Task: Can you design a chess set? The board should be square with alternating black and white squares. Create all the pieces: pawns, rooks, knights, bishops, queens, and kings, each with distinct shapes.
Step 4823:
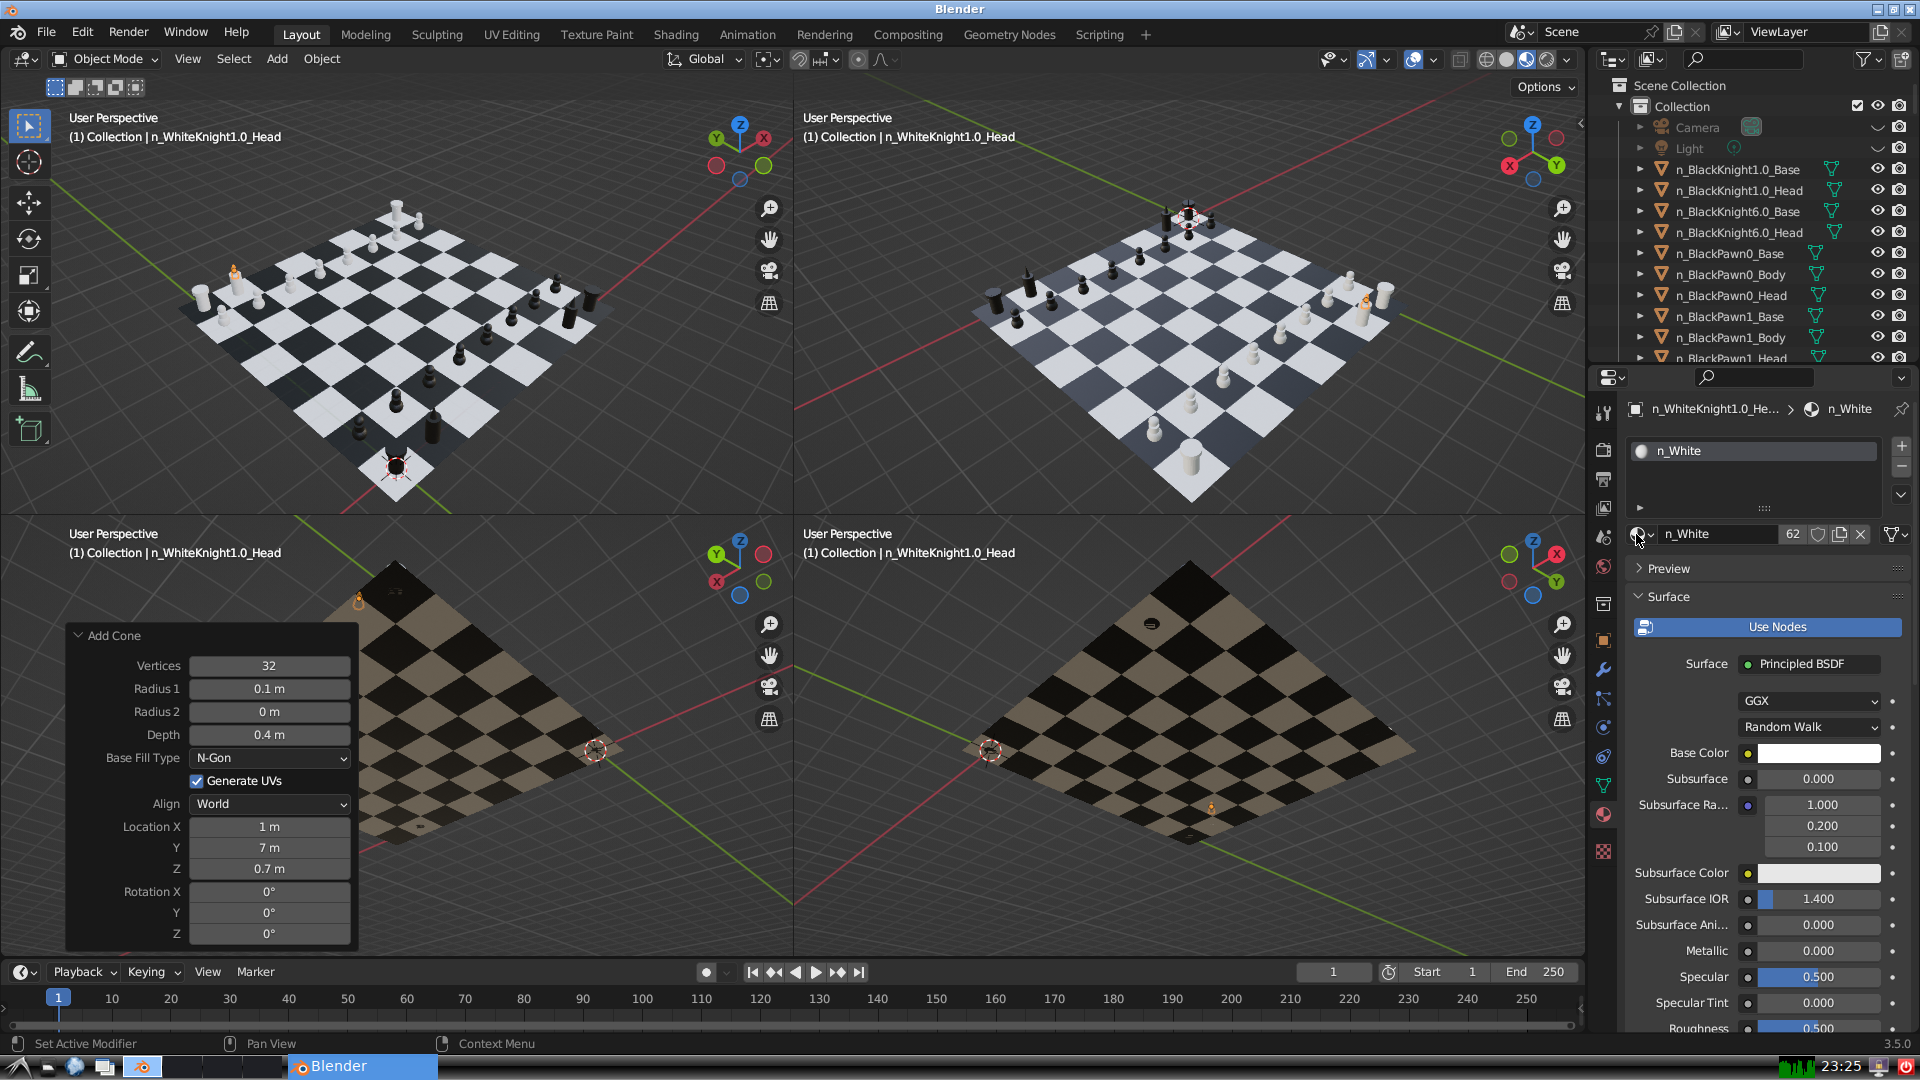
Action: {"mouse_move": [278, 58]}